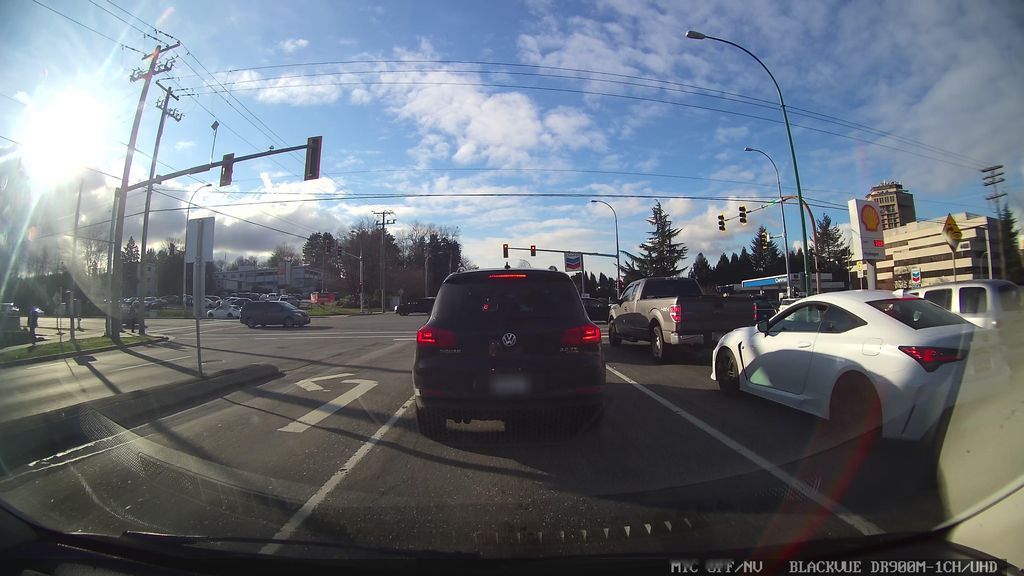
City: vancouver